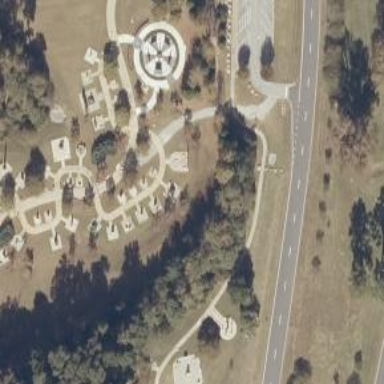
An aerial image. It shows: Memorial site with historic significance.